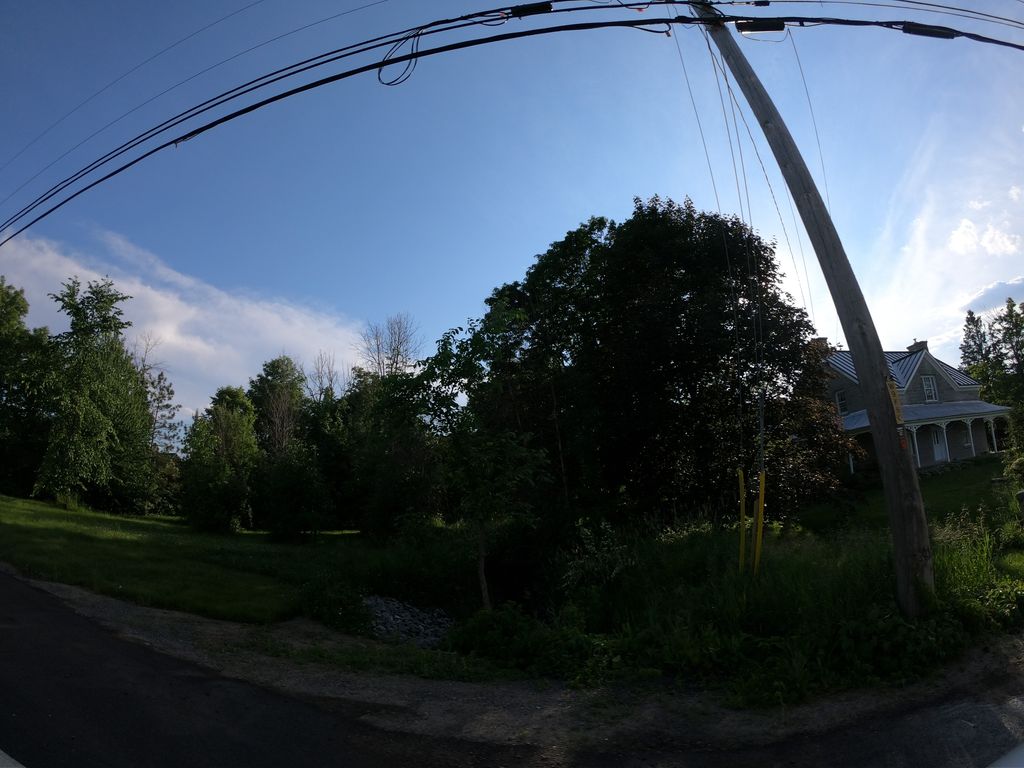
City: ottawa-gatineau